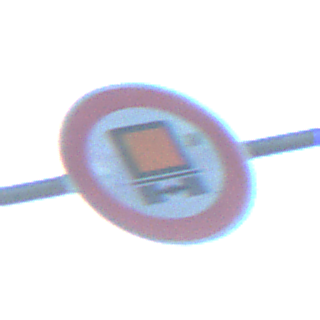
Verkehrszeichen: VerbotKennzeichnungspflichtigeKraftfahrzeugeGefaehrlicheGueter
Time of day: MorningAfternoon
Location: Outdoor (Urban)
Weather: Clear
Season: NotSpecified
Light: Natural